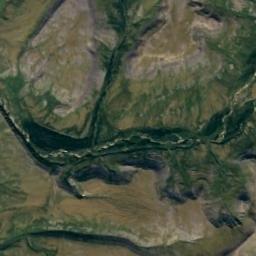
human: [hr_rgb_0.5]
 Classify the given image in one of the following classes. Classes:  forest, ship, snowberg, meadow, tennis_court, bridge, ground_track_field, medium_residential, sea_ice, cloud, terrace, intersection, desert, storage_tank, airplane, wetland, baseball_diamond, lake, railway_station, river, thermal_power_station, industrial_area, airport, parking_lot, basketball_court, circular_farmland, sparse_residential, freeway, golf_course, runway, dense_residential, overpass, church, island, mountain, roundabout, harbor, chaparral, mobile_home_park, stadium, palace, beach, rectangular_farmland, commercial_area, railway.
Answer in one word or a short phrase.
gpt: mountain